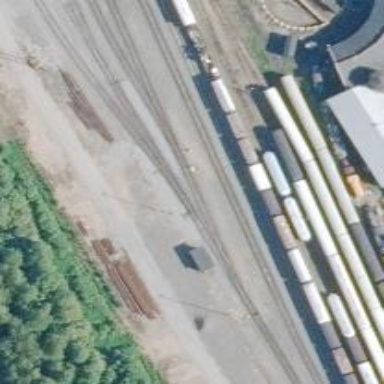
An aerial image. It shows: Wedge used for railway derailment.